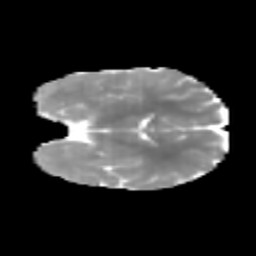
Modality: MD
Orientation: coronal
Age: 6
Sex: female
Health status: healthy